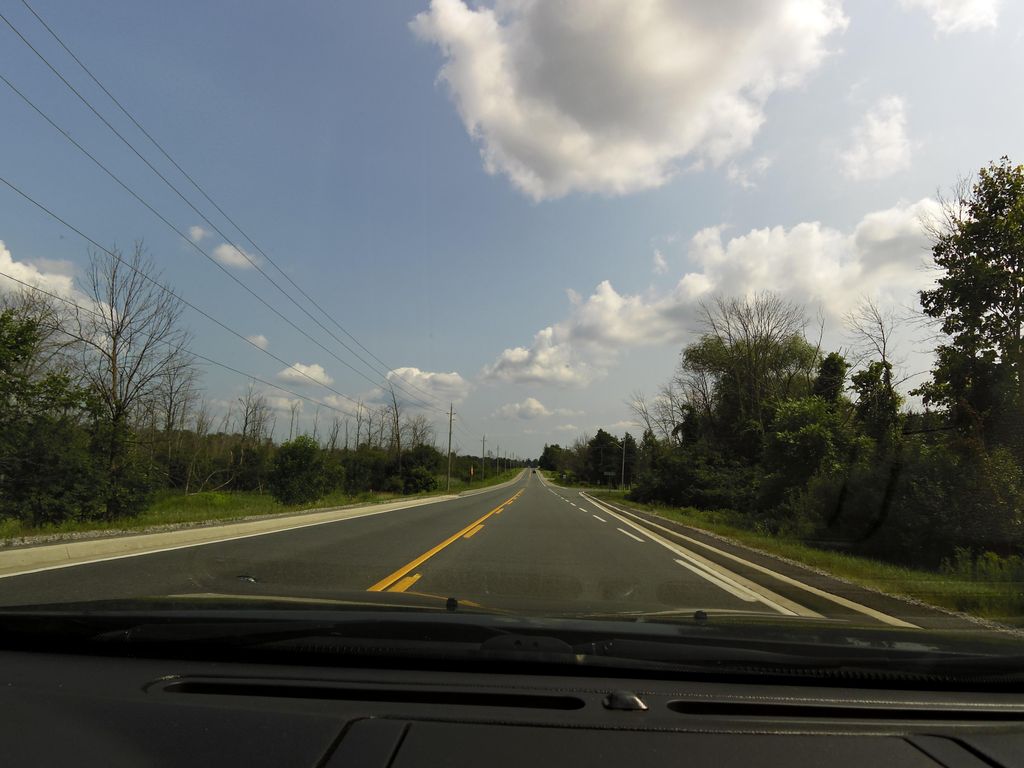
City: kitchener-waterloo